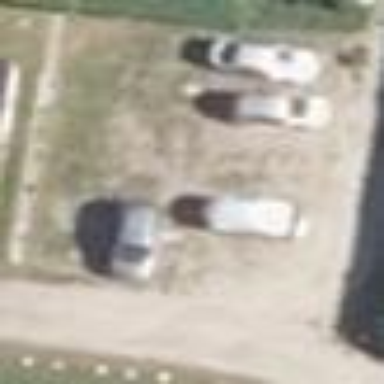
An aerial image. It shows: Parking area with gravel surface.